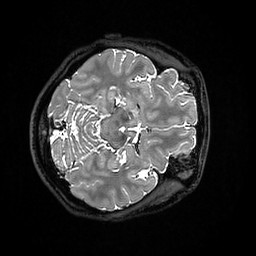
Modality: T2w
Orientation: axial
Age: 41
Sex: female
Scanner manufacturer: ge
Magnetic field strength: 3 T
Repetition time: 3.202 s
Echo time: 0.06683 s